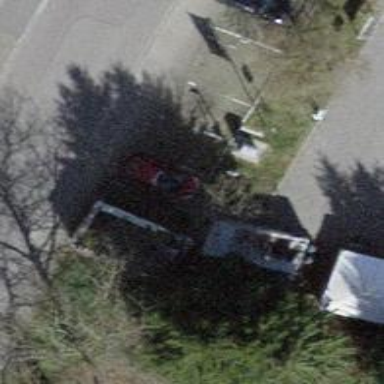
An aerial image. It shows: Charging station.